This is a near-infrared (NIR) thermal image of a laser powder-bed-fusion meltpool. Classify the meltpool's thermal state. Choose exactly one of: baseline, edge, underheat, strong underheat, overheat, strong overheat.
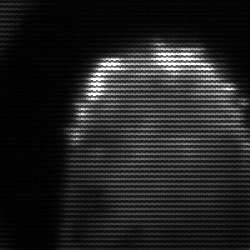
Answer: strong underheat